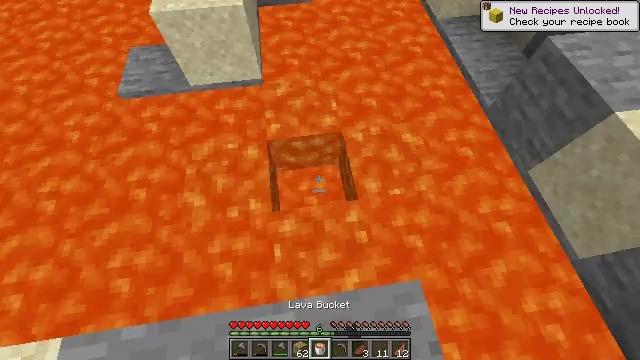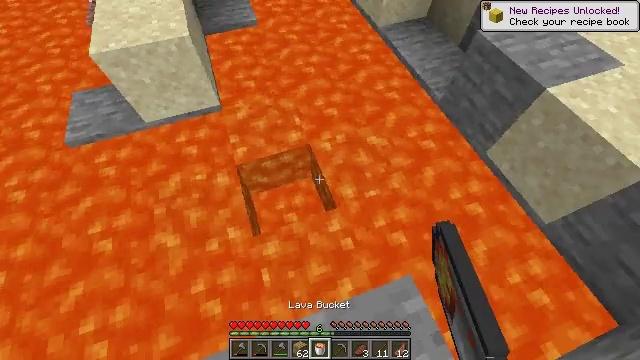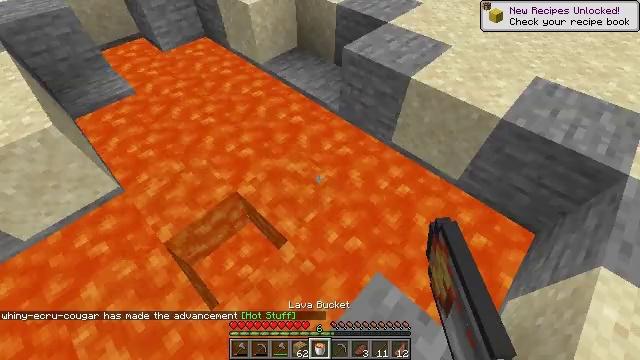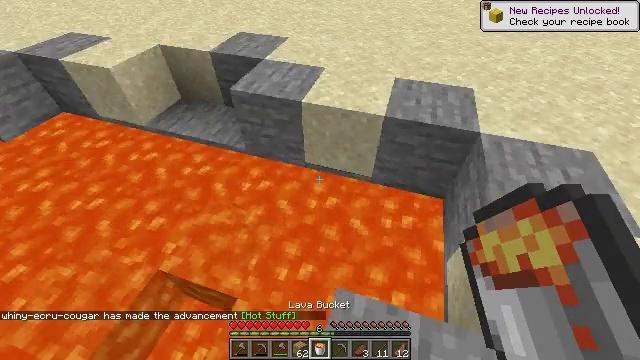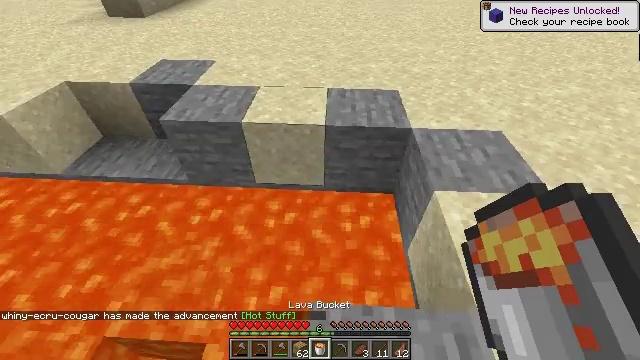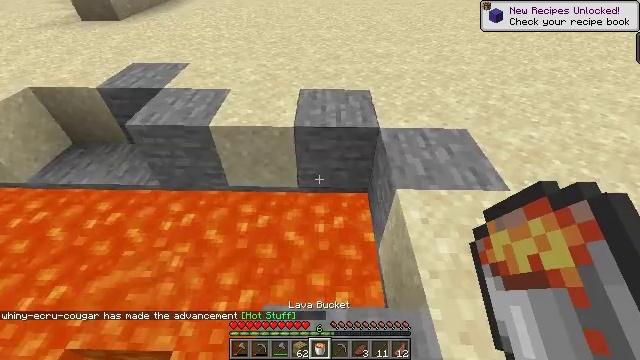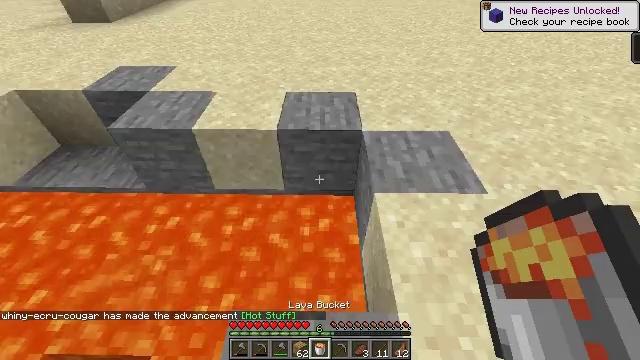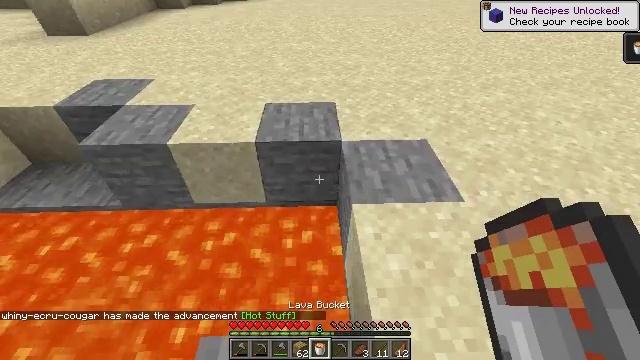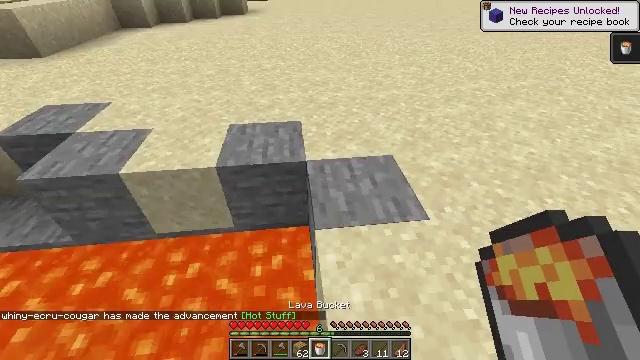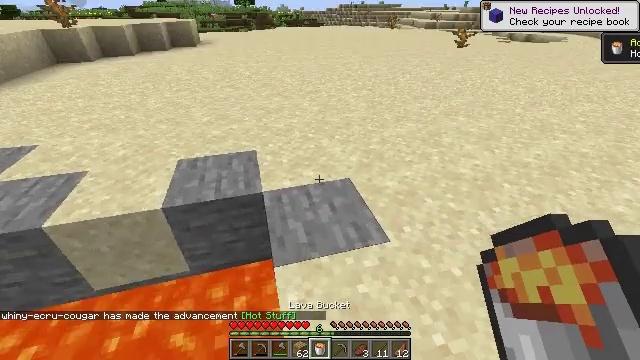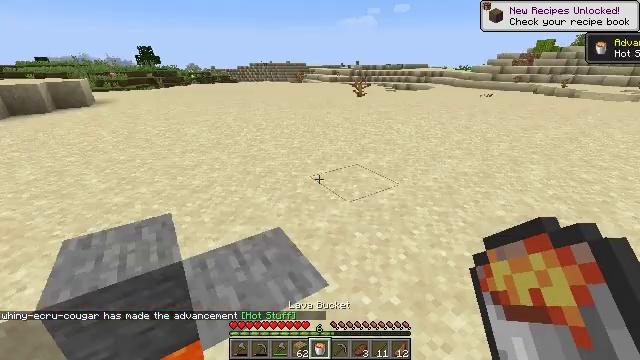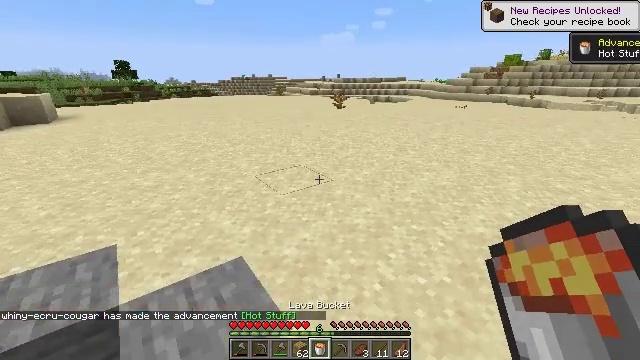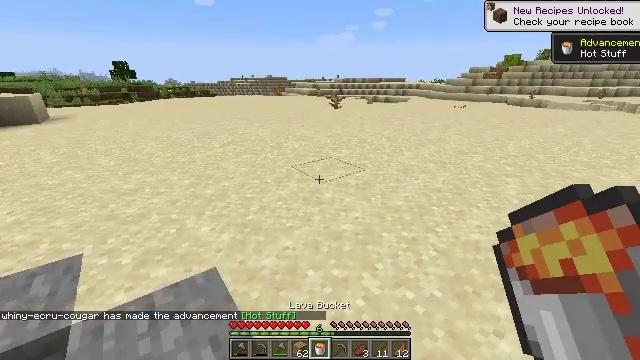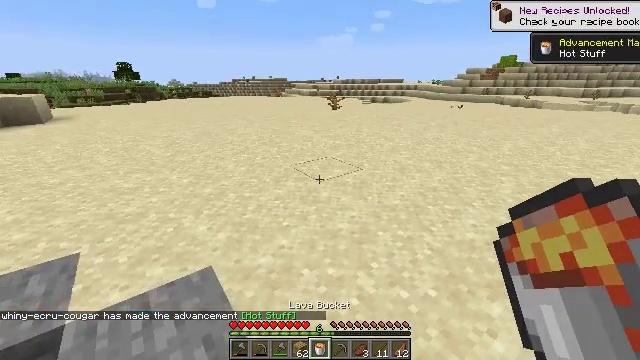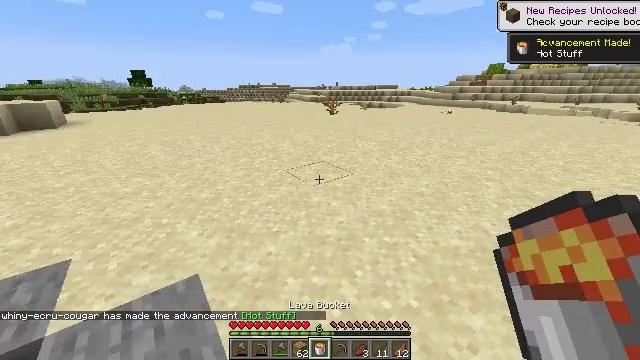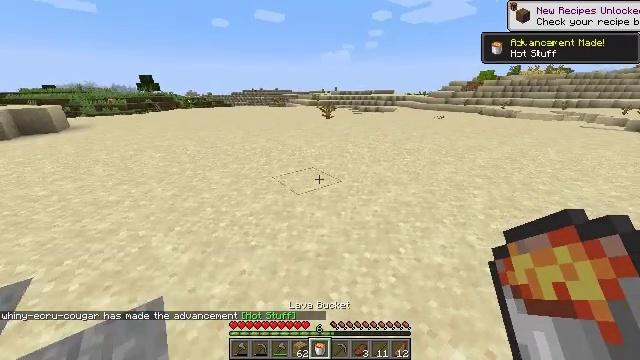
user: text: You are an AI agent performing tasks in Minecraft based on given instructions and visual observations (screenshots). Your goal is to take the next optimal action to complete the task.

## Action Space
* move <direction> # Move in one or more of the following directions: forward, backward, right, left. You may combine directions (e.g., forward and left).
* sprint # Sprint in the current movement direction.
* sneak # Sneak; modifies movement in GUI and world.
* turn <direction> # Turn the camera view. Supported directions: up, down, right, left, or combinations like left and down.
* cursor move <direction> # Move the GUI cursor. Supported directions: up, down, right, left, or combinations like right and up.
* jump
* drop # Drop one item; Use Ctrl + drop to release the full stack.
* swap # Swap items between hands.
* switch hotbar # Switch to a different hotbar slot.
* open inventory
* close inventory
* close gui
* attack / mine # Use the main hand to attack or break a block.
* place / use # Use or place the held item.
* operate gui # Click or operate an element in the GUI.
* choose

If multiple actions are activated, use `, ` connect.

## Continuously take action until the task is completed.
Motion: motion action
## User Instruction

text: Use right equipment to gather melon.
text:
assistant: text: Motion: turn right and up
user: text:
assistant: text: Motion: turn right and up
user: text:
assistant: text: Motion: turn right and up
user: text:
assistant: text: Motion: move right, turn right and up
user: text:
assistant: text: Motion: move right, turn right
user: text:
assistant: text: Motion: move right
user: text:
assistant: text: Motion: move forward and move right, turn right and up
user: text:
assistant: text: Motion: move forward and move right, turn right and up
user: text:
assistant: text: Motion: move forward and move right, turn right and up
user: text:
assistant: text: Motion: move forward and move right, turn right and up
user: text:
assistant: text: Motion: move forward and move right, turn right and up
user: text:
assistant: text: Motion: move forward and move right, sprint
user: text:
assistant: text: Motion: move forward and move right, sprint
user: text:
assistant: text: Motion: move forward and move right, sprint
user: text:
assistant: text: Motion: move forward, sprint
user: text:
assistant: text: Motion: move forward, sprint, turn up
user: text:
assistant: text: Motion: move forward, sprint
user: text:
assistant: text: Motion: move forward, sprint
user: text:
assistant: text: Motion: move forward, sprint
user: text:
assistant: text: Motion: move forward, sprint
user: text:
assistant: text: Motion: move forward, sprint
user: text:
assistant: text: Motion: move forward, sprint
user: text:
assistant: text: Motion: move forward, sprint
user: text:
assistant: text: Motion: move forward, sprint
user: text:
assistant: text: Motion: move forward, sprint
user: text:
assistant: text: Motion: move forward, sprint
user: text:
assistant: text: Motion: move forward, sprint
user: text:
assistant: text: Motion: move forward, sprint
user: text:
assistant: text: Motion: move forward, sprint
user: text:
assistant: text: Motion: move forward, sprint